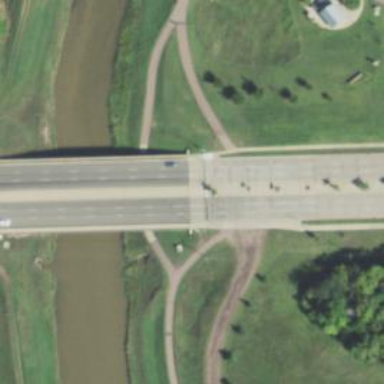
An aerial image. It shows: Primary highway crossing over bridge.